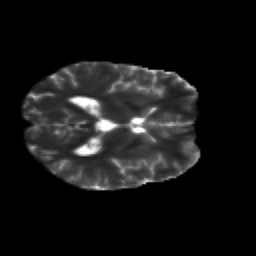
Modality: T2w
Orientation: axial
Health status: healthy
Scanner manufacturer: siemens
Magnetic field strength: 3 T
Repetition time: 12 s
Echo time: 0.092 s